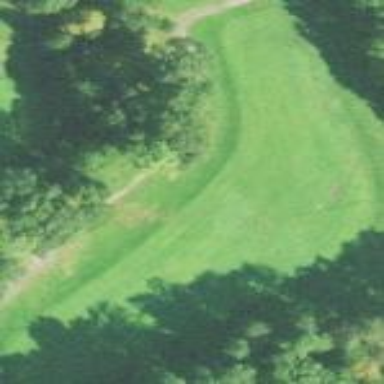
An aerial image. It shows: Scenic golf fairway.